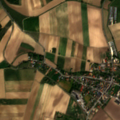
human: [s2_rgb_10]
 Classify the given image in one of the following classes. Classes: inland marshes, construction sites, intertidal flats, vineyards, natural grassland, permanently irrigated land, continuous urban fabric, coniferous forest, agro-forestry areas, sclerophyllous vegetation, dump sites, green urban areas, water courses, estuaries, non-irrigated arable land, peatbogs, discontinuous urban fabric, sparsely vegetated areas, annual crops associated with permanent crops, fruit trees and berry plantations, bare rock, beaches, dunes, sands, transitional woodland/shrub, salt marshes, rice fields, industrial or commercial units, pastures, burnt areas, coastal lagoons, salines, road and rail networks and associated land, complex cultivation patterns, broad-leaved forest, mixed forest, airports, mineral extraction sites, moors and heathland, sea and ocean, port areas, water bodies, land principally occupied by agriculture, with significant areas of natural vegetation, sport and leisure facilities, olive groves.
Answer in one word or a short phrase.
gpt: discontinuous urban fabric, non-irrigated arable land, broad-leaved forest